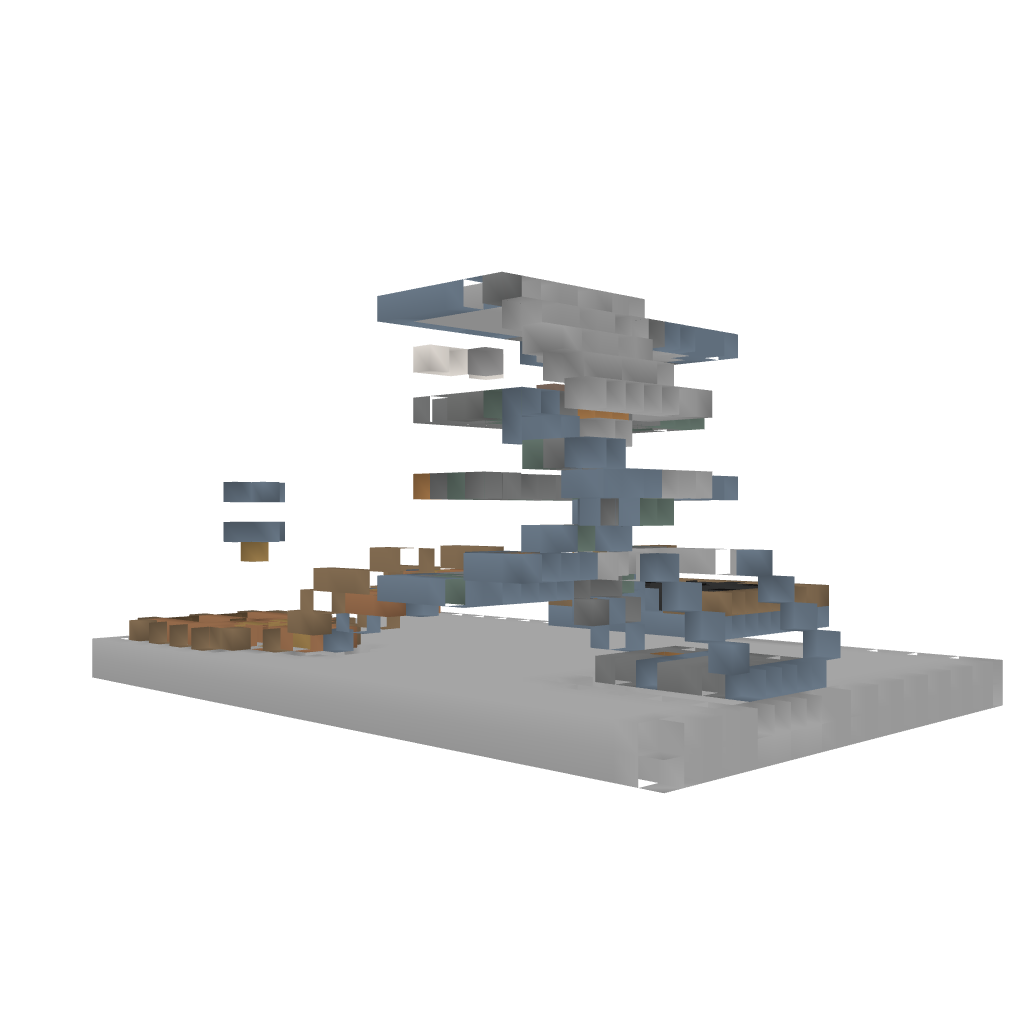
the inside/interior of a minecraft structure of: Aecor Nidus